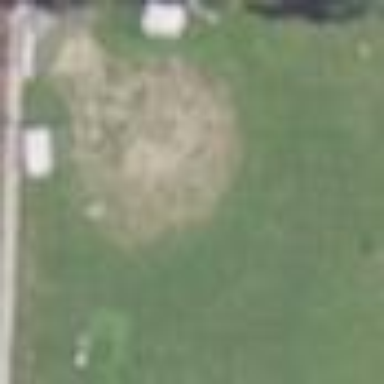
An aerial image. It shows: Baseball pitch for leisure land activities.